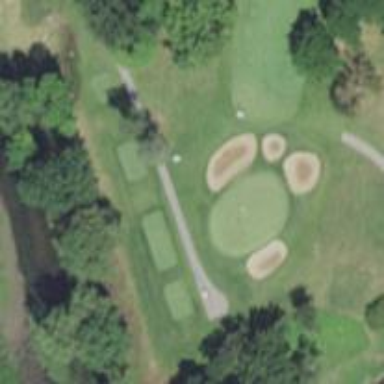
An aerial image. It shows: Grassy area designated as golf tee.